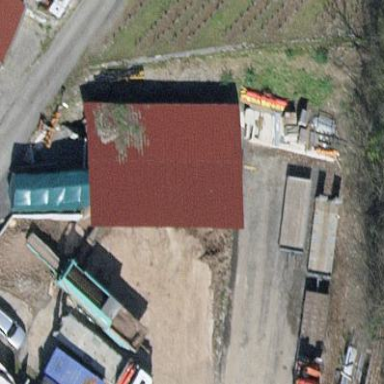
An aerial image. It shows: Shed building.